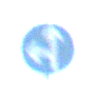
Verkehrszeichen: VorgeschriebeneFahrtrichtungGeradeausOderLinks
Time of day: MorningAfternoon
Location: Outdoor (Nature)
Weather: Clear
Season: Autumn
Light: Natural